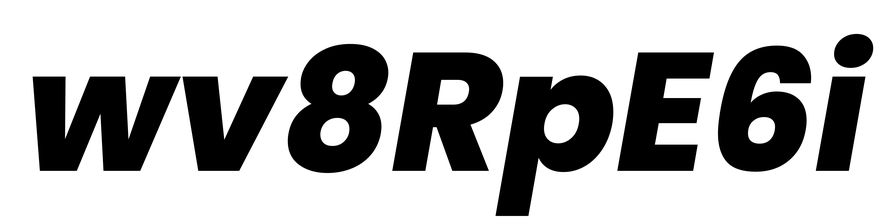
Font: Poppins-ExtraBoldItalic